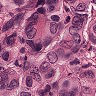
Metastatic tissue present: yes